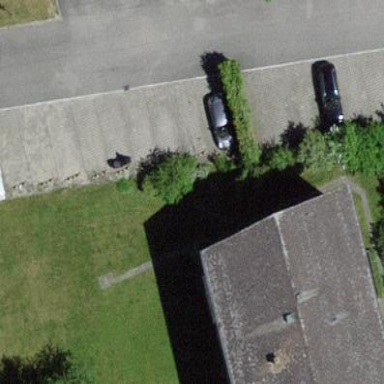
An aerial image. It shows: Parking available on the street side.